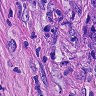
Metastatic tissue present: yes